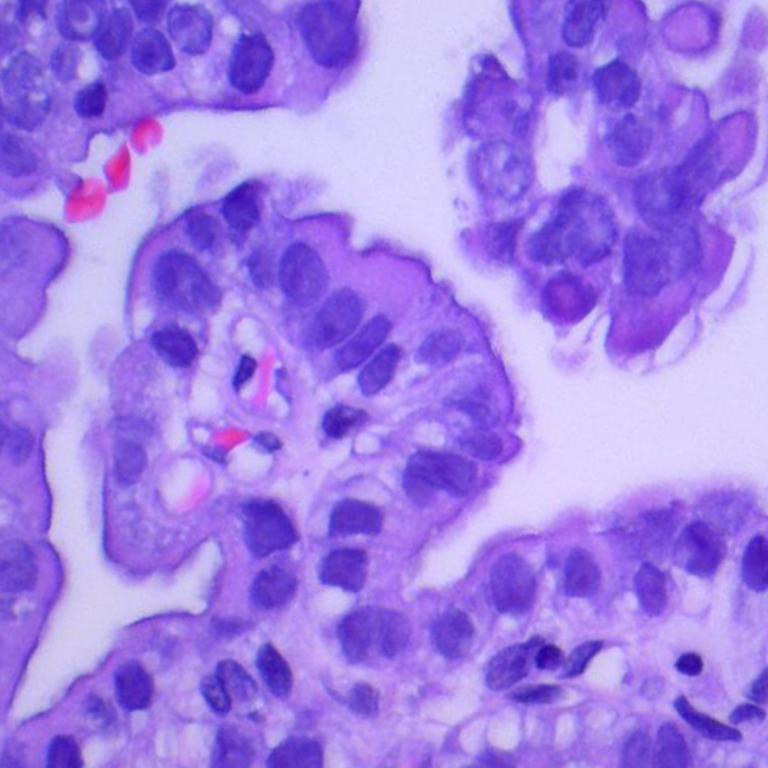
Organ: lung
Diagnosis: adenocarcinomas